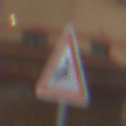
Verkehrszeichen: WildwechselLinks
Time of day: MorningAfternoon
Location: Outdoor (Urban)
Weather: Overcast
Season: NotSpecified
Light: Natural